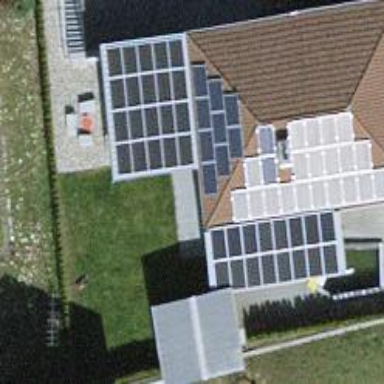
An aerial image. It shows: Solar power generator utilizing photovoltaic technology with solar photovoltaic panels.